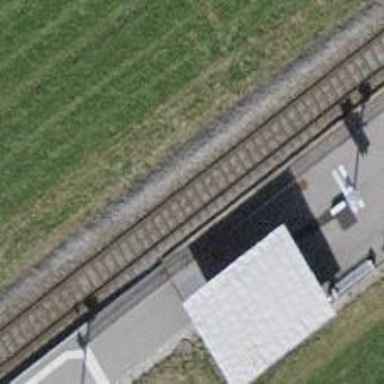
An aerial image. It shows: Stop position for public transport at railway stop.